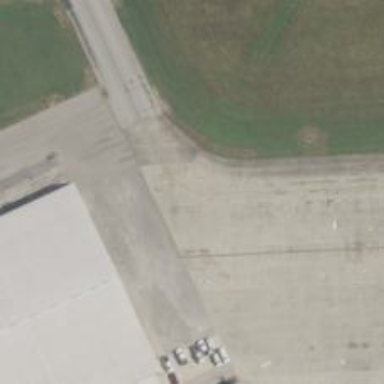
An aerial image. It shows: Image of taxiway at airport.